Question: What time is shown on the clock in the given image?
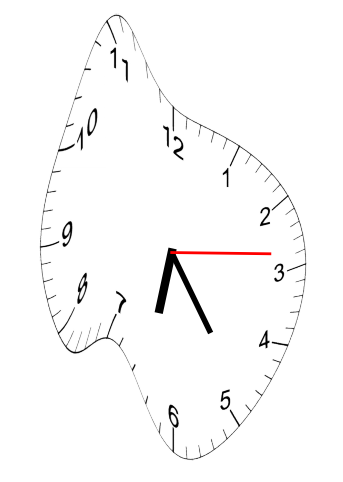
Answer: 06:24:14